Question: What 'using' statements do I need to get at the 'ServiceReference1' object in ASP.NET MVC4 application?
The 'ServiceReference1' here is the name of my service reference that I added. What's weird, is that if I double click on it, it doesn't bring up anything in the object browser...
Update: For some reason "<URL>" solves my problem!

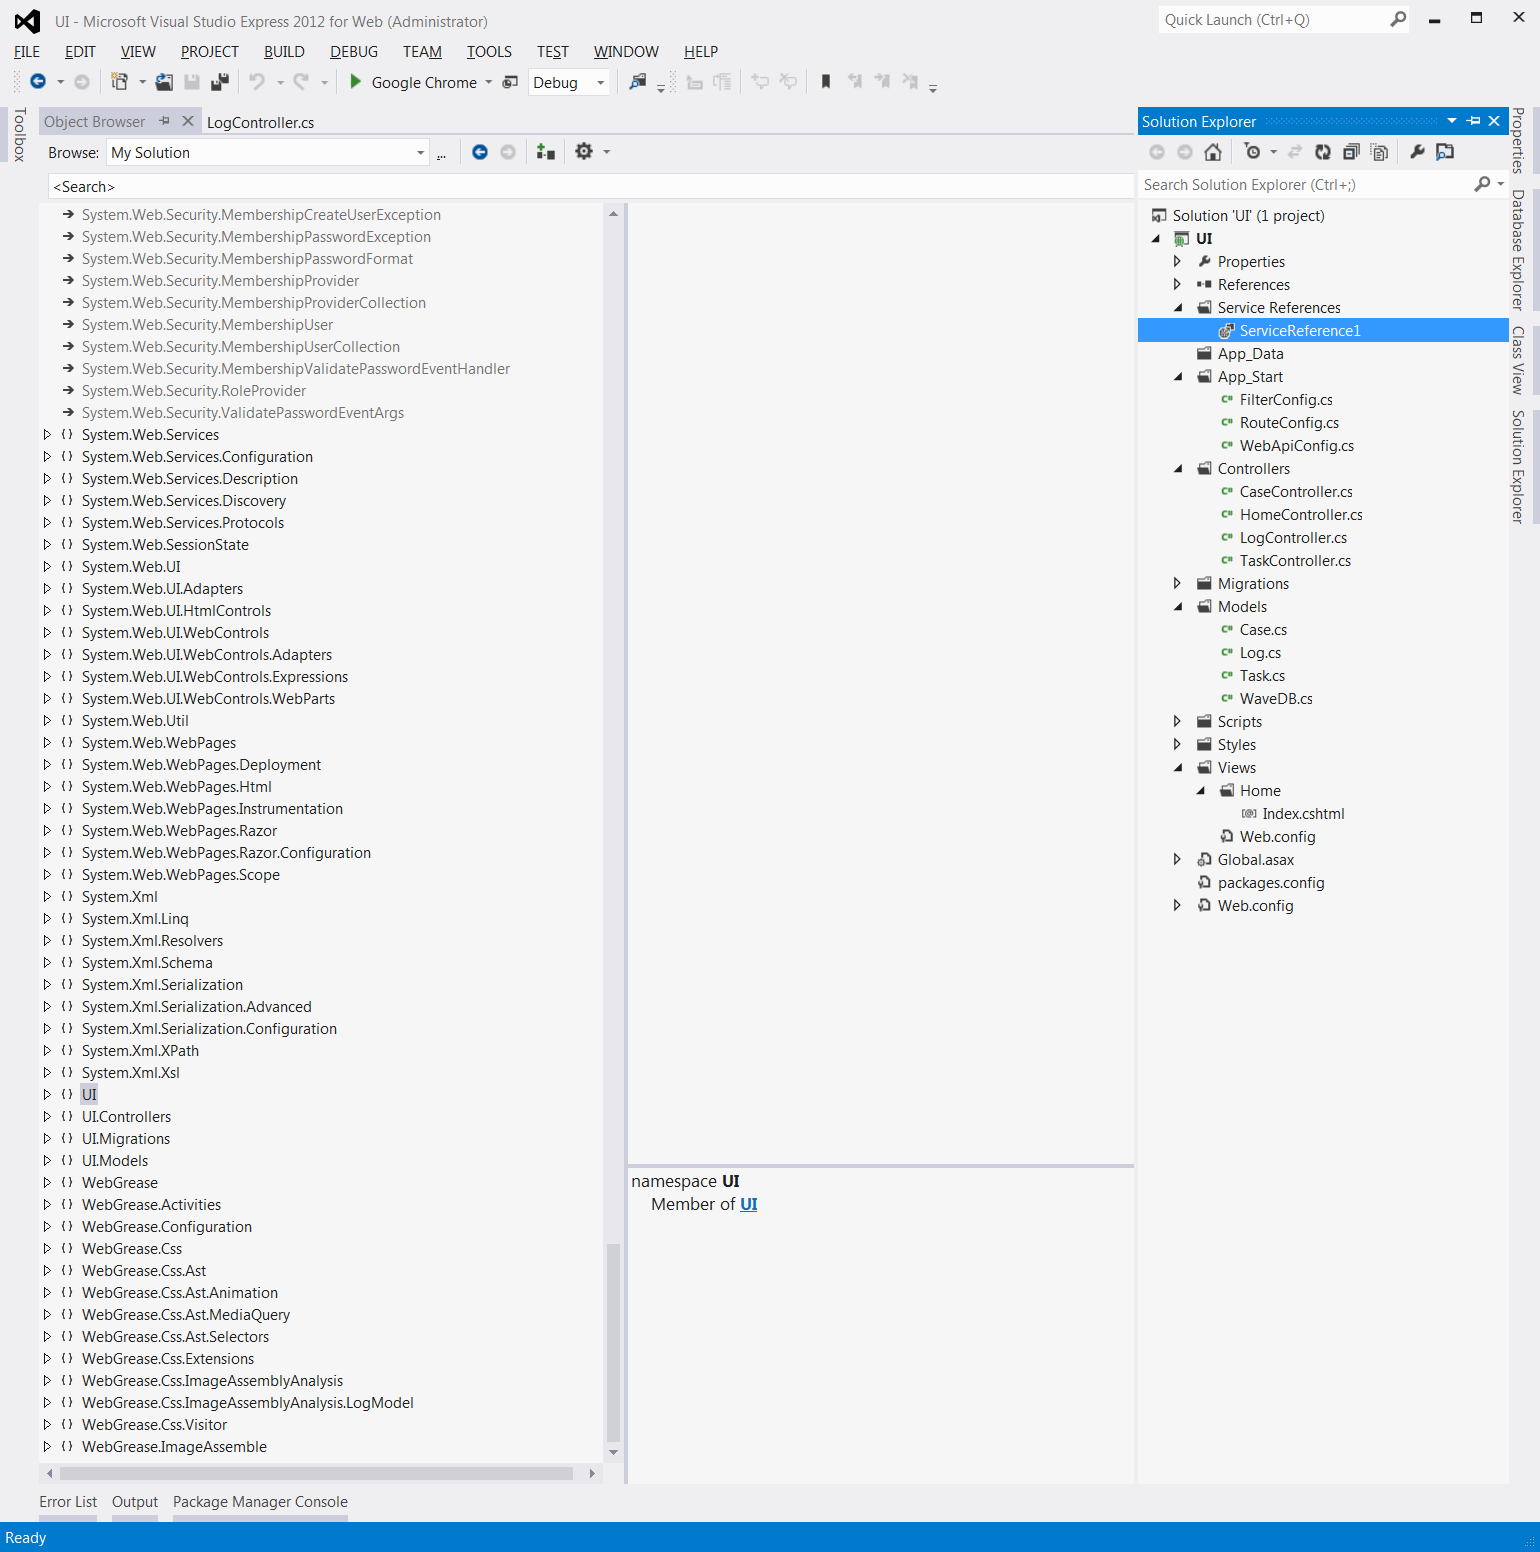
Answer: To add to your update, when you uncheck instead of all Reuse Types in referenced assemblies just uncheck what you need.
Not sure if there's much more you are looking for